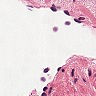
Metastatic tissue present: no